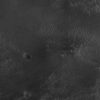
Label: not_dusty